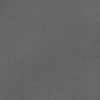
Label: dusty